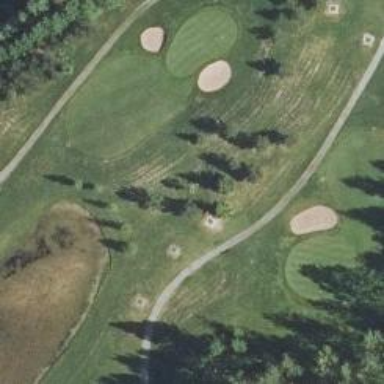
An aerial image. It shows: Golf cartpath that is also road path.